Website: slack
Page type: stored-credit-cards
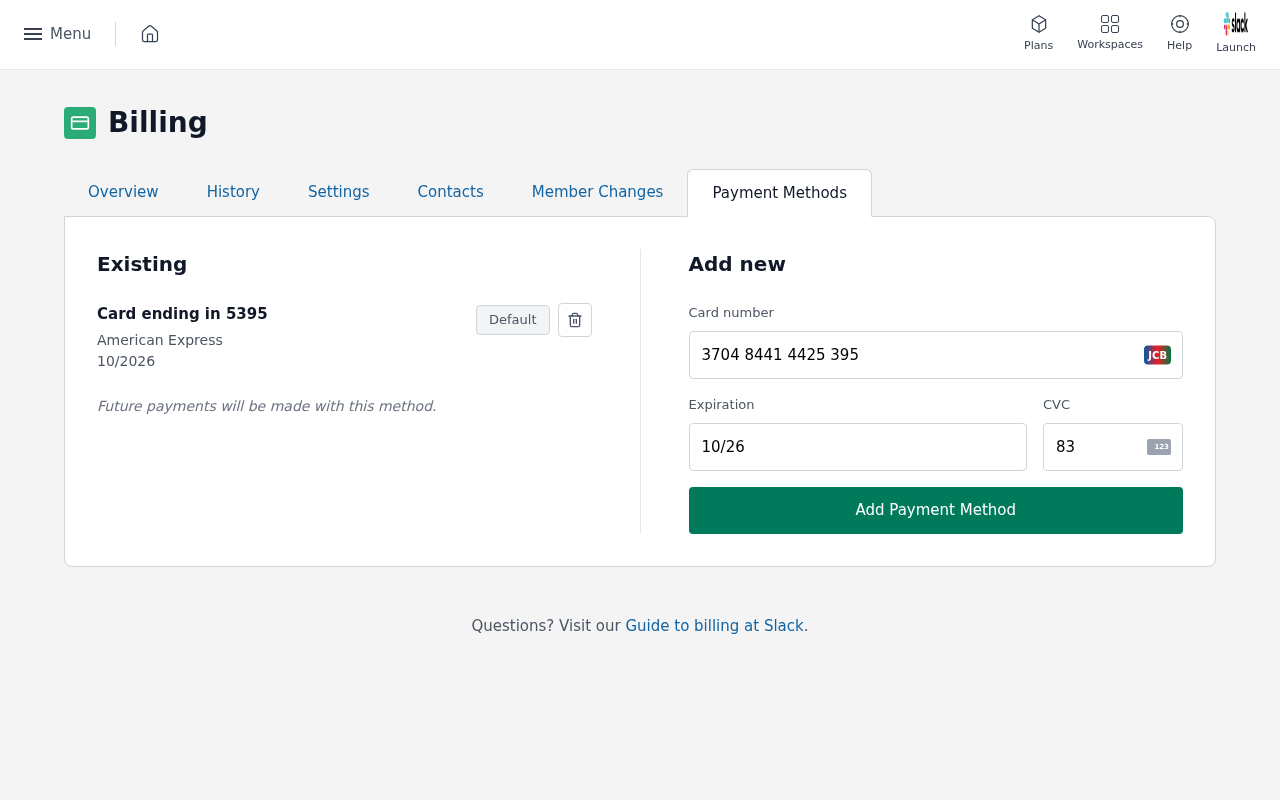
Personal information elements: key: PII_CARD_CVV
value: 8362
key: PII_CARD_EXPIRY
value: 10/2026
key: PII_CARD_EXPIRY
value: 10/26
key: PII_CARD_LAST4
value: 5395
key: PII_CARD_NUMBER
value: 3704 8441 4425 395
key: PII_CARD_TYPE
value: American Express